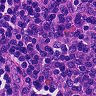
Metastatic tissue present: no